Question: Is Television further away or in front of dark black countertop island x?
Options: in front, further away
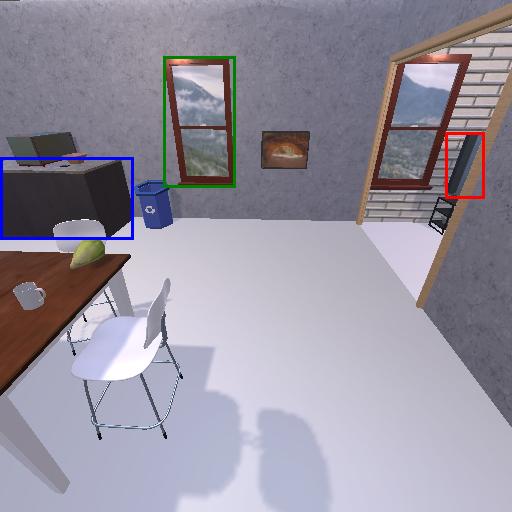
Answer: in front